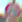
Verkehrszeichen: Geschwindigkeit70
Umgebung: Outdoor, Nature
Tageszeit: Midday
Wetter: Clear
Licht: Natural
Jahreszeit: NotSpecified
Kontrast: HighContrast